Aerial crown-view tile of a tropical tree (Barro Colorado Island, Panama), acquired 20250217:
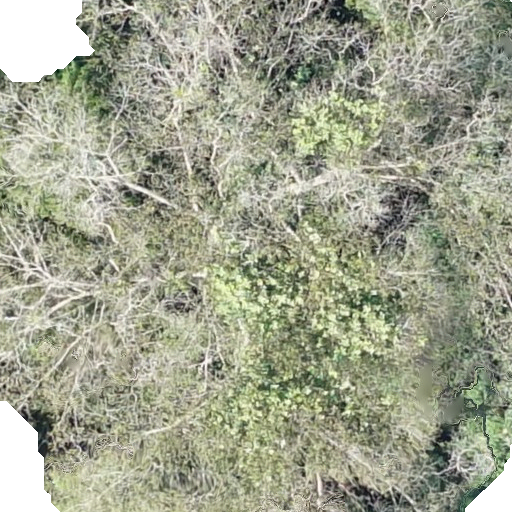
Species: Hura crepitans
GBIF accepted scientific name: Hura crepitans
Crown area: 525.11 m²